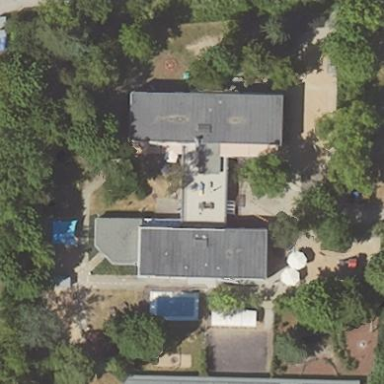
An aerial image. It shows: Kindergarten.